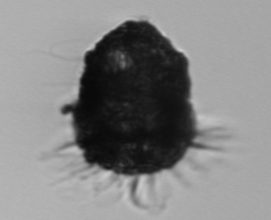
Label: Stenosemella_pacifica